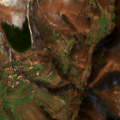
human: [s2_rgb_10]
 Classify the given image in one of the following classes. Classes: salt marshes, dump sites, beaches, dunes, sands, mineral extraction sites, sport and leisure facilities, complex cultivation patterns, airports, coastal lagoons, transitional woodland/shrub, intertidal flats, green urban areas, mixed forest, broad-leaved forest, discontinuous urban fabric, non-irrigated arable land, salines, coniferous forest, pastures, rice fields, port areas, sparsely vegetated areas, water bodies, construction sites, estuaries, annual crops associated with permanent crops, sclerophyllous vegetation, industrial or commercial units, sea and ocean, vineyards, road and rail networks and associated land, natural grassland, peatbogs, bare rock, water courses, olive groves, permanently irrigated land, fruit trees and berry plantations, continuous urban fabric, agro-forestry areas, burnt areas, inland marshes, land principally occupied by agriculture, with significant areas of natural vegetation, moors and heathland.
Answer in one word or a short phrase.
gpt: complex cultivation patterns, land principally occupied by agriculture, with significant areas of natural vegetation, broad-leaved forest